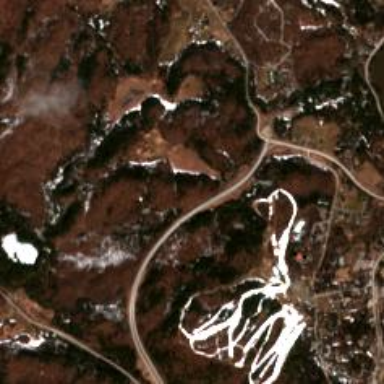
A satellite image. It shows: Area designated for winter sports.